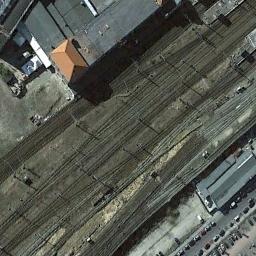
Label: railway